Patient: sex M, age 58
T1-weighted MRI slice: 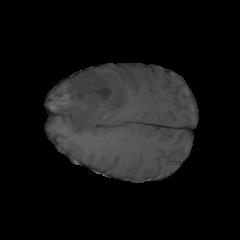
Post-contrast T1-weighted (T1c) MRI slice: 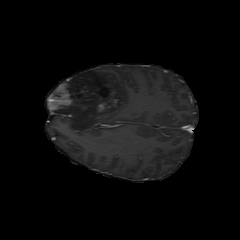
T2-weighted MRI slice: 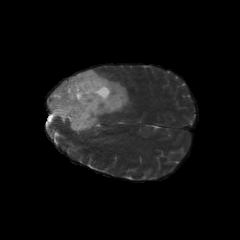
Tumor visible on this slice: yes
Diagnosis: Astrocytoma, IDH-mutant
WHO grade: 4